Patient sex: M
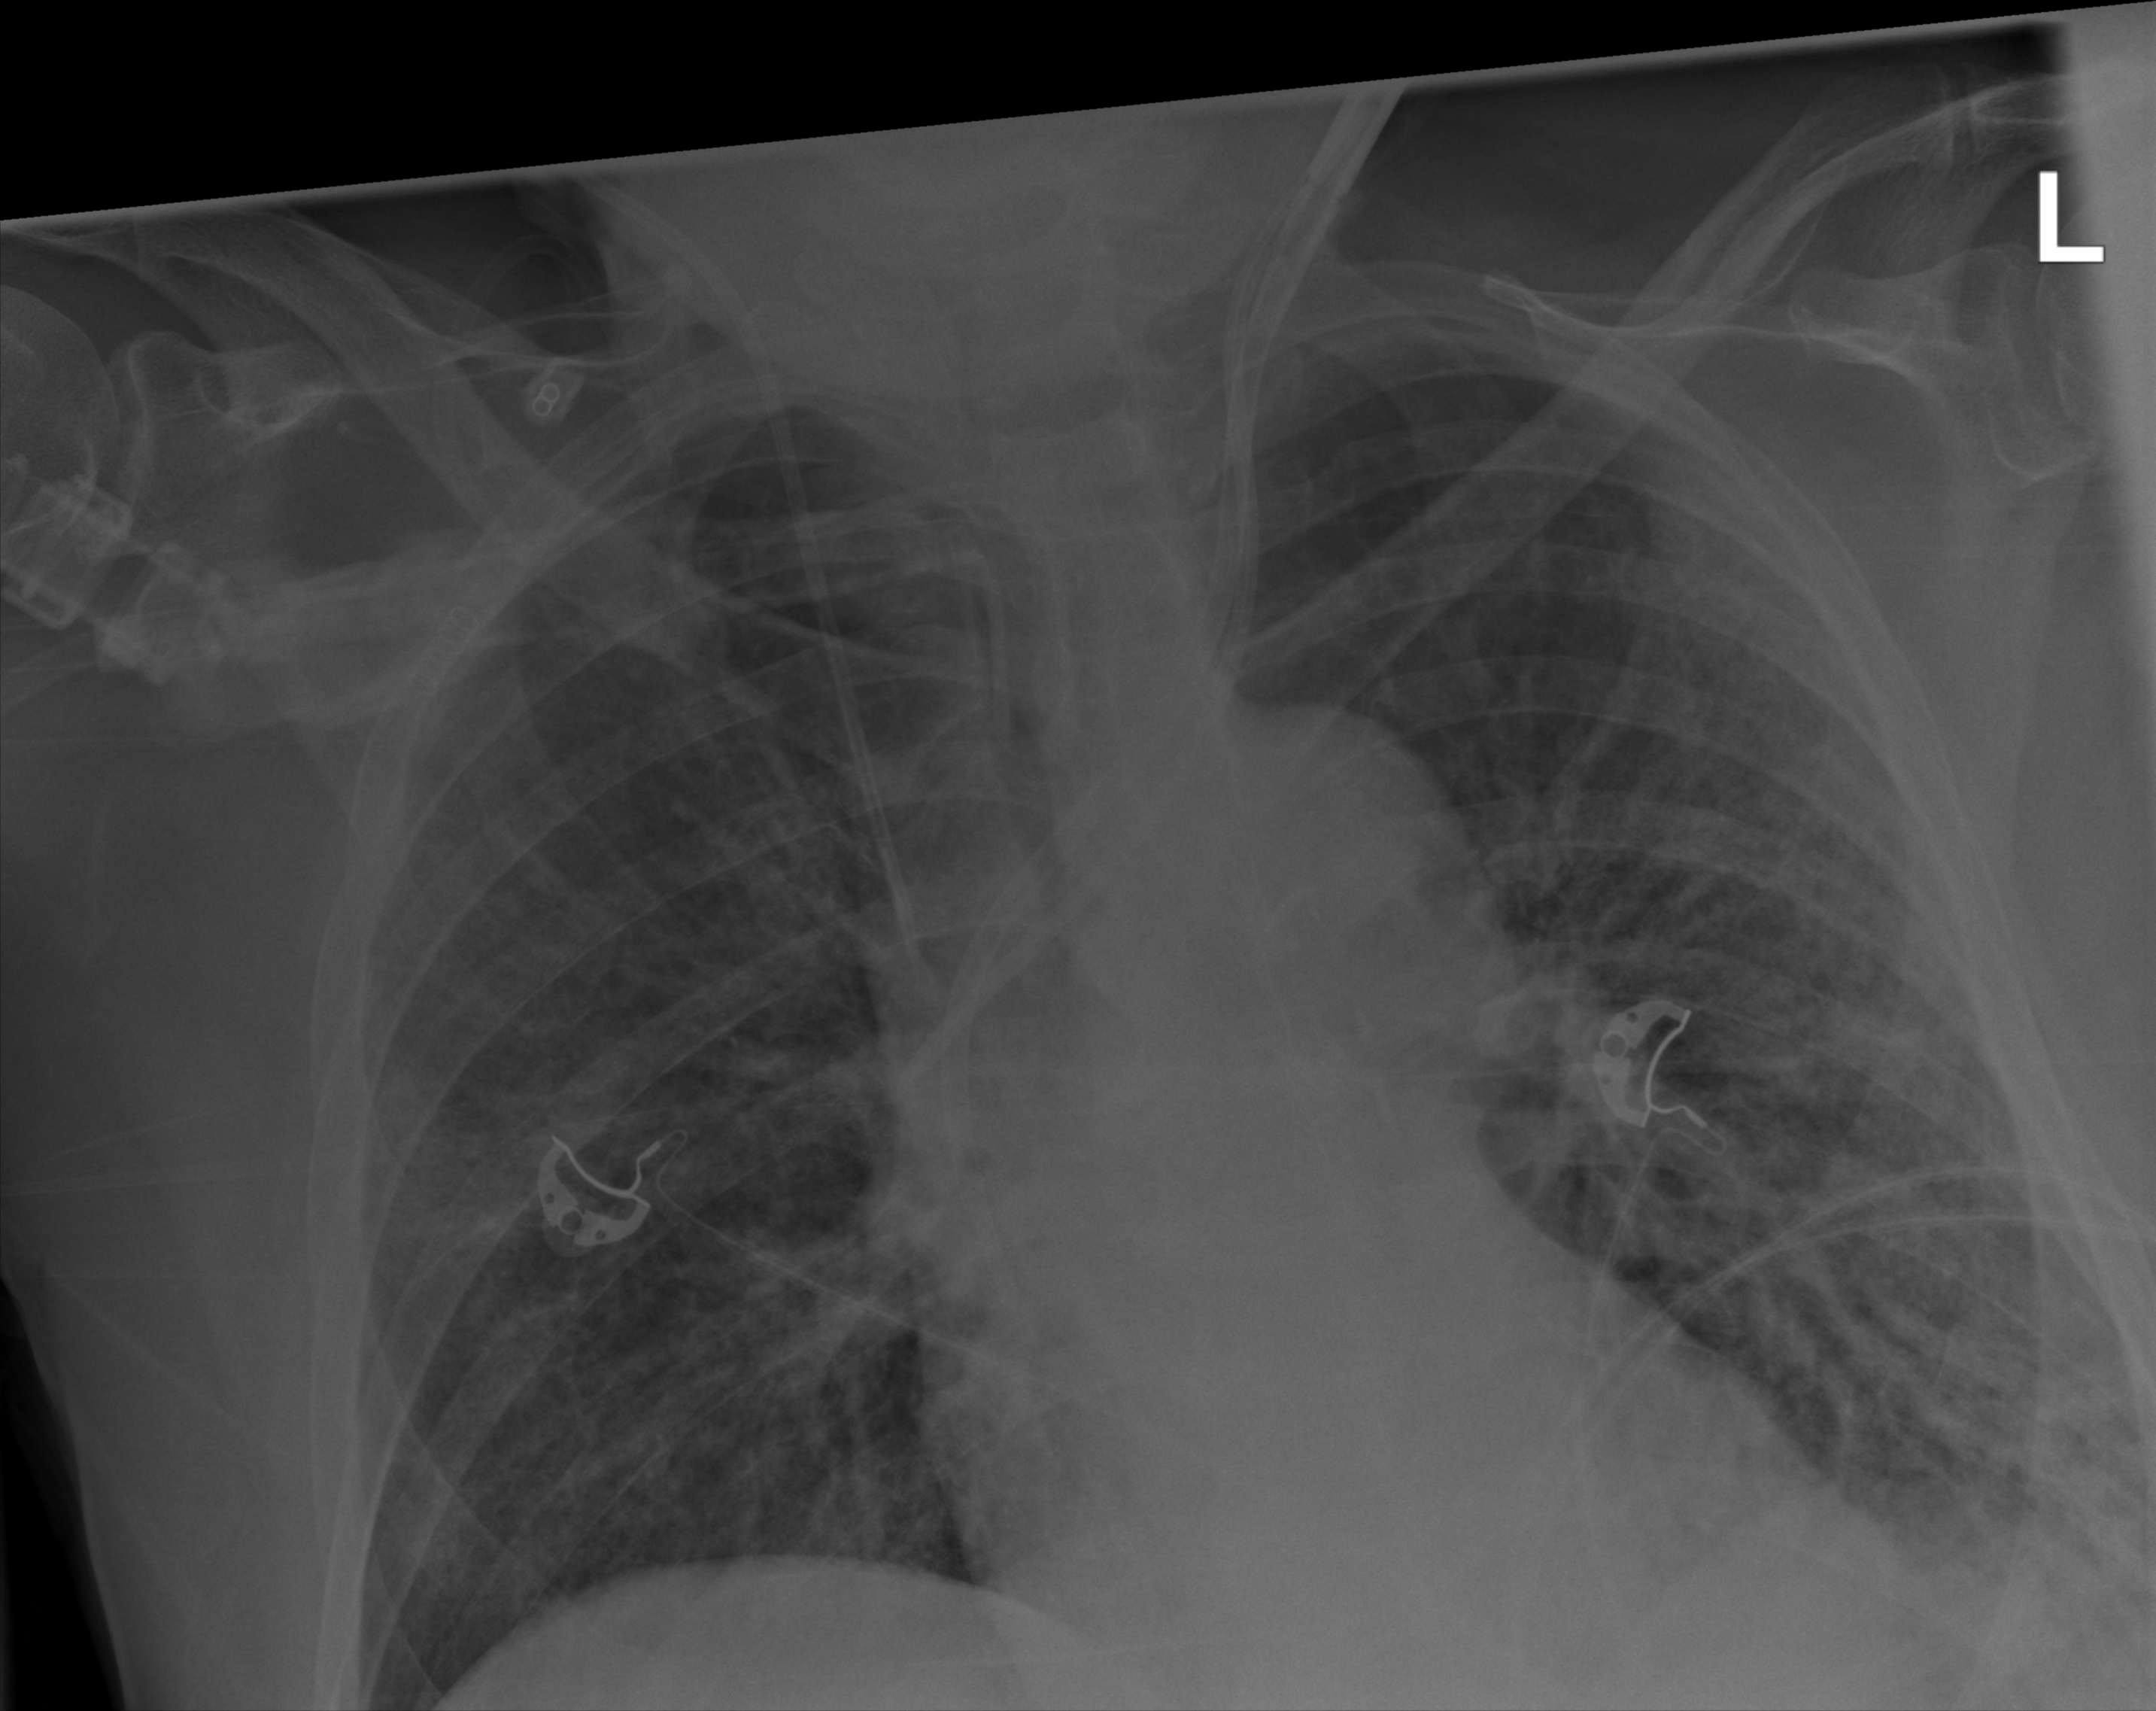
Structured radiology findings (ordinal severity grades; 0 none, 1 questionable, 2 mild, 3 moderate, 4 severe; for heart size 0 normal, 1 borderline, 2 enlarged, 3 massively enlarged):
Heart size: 0
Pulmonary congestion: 2
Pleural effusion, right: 0
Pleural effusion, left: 0
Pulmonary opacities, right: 2
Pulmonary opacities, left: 3
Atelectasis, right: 0
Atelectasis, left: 3